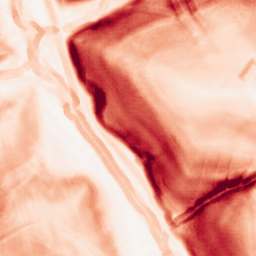
Category: morphological
Decomposition family: morphological_gradient
Decomposition parameters: size: 5
shape: diamond
Upsampling method: sinc_hamming
Upsampling parameters: scale: 8
kernel_size: 16
Upsampling scale: 8